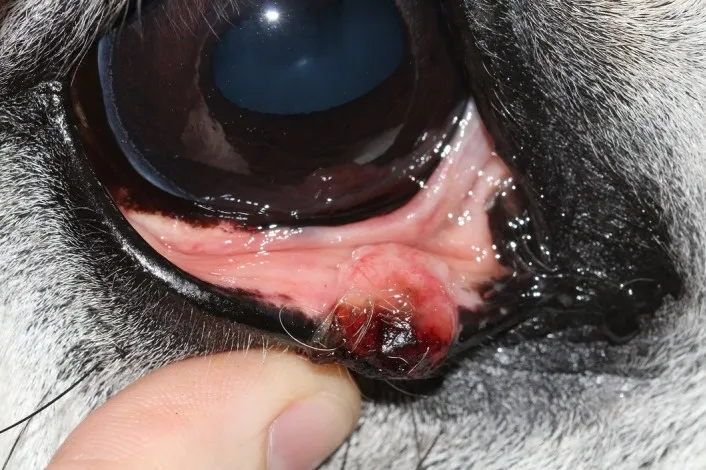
Right eye at presentation with the lower eyelid everted to show the extent of the mass at the conjunctival side of the eyelid.
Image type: medical_photograph (other_medical_photograph)